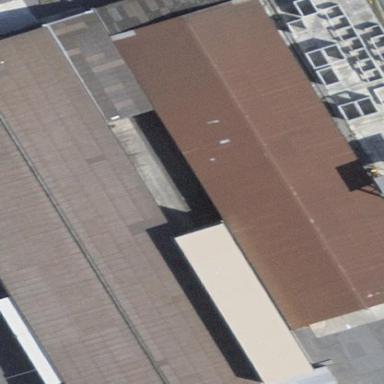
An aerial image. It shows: Industrial building.